Question: Our program is crashing whenever the user brings up the Windows print dialog via PrintDlgEx when a particular printer is the default printer. If that printer is not the default, everything is fine, unless the user selects that printer from within the dialog, in which case the dialog immediately crashes.
The printer is an HP LaserJet Pro 400 M451nw, and the problem occurs with multiple computers on the same network trying to access that printer. However, other programs can print to that printer, including Notepad. The computers are running 32-bit Windows 7; the program is written in VS C++.
Here is the code:
'''
PRINTDLGEX printer = { 0 };
printer.lStructSize = sizeof( printer );
printer.hwndOwner = my_win;
printer.Flags = PD_RETURNDC | PD_NOPAGENUMS | PD_NOCURRENTPAGE | PD_USEDEVMODECOPIES;
printer.nCopies = 1;
printer.nStartPage = START_PAGE_GENERAL;
PrintDlgEx( &printer );
'''
Here is what the customer sent me:

Any idea as to what could cause such a crash, or how we would go about figuring it out?
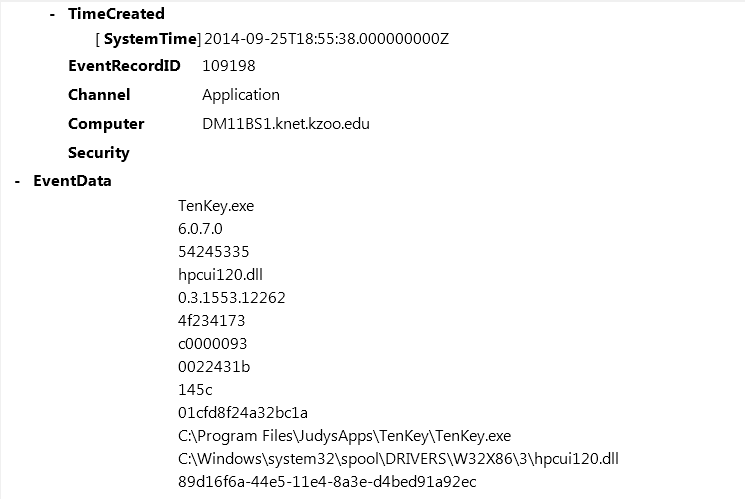
Answer: The event log details provided the critical clue: the exception code 0xC0000093, which translates to STATUS_FLOAT_UNDERFLOW, indicating that the FPU is involved. Because floating point is so complicated, there are lots of different configurations for the FPU, and unfortunately code can be sensitive to this.
In this particular case it appears that printer driver expected FP exception reporting to be off (not unreasonably, I suppose) but the application that was hosting the call into the driver had turned it on. Masking the FP exceptions before calling PrintDlgEx eliminated the crash.
(There are two lessons to be learned from this: firstly, when calling third-party code, you need to try to provide as clean an environment as possible; secondly, printer drivers shouldn't use floating point. It also points to a design weakness in Windows, IMO, though probably one that was necessary on older computers.)